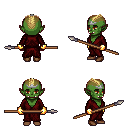
a pixel art fantasy rpg character, female body template, orc, green skin, red robe, white pants, blonde short mohawk hairstyle, silver tiara, gold gloves, brown shoes, spear, four views (front, back, left, right), 2x2 character sprite sheet, small pixel art, hard edges, no anti-aliasing